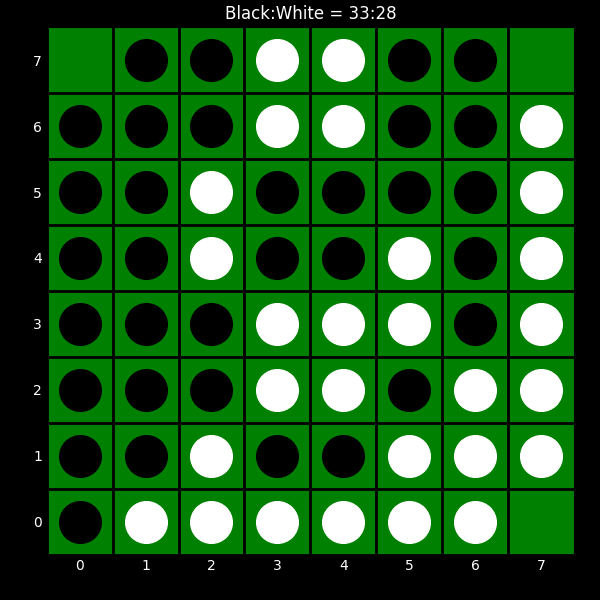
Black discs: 33
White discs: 28